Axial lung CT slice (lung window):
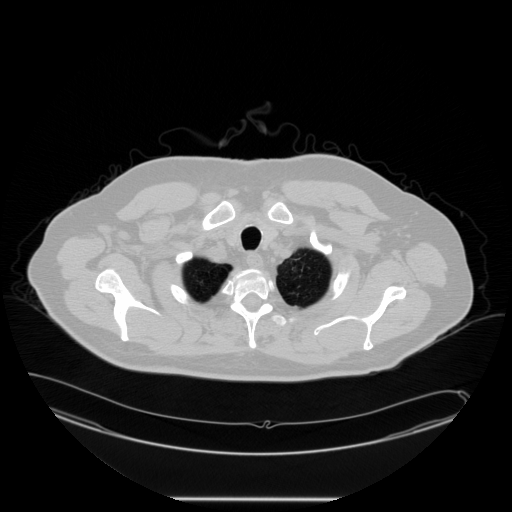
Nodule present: no